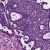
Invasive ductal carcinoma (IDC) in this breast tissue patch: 1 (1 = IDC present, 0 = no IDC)